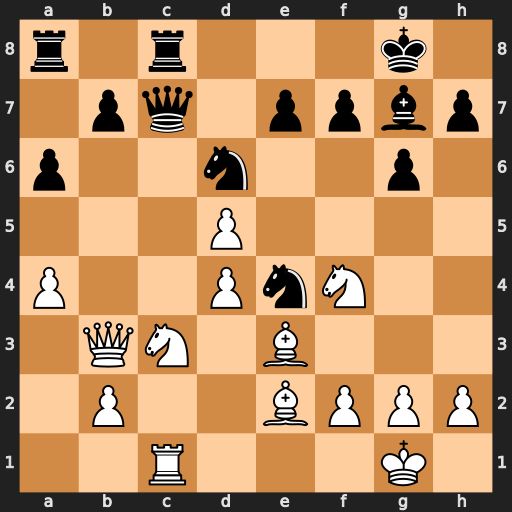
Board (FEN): r1r3k1/1pq1ppbp/p2n2p1/3P4/P2PnN2/1QN1B3/1P2BPPP/2R3K1
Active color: w
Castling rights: -
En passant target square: -
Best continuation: Nxe4 Qxc1+ Bxc1 Rxc1+ Bf1 Nxe4 Qe3